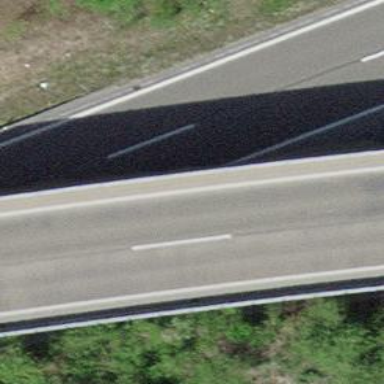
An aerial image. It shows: Viaduct bridge over motorway with asphalt surface.